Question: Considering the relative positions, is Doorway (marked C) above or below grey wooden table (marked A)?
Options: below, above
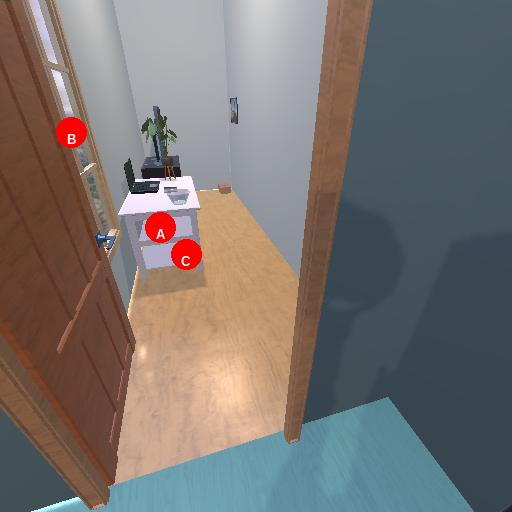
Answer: below